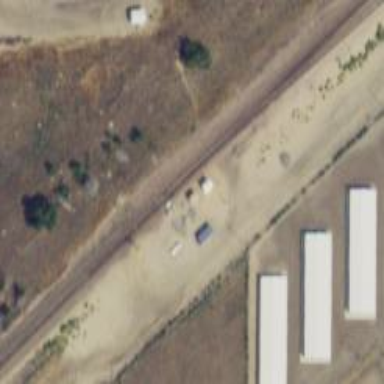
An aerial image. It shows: Railway siding with rails.